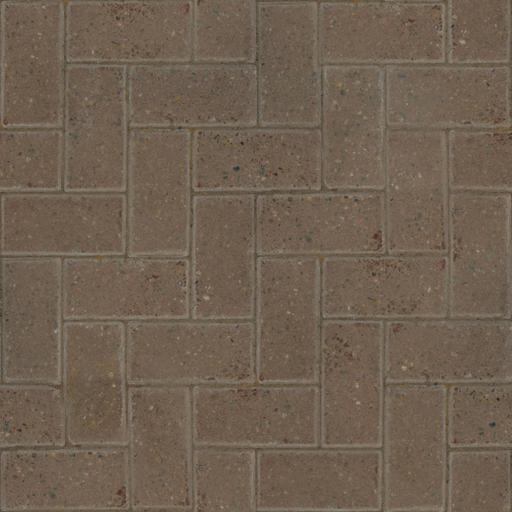
Tags: herringbone pavement paving stones red